Question: When I tried to use the p-element on the content (middle) part I got the following result. I am not interested of having the space and breaking the layout.

'''
<div id="main">
<div id="content_top">
<h1>Welcome</h1>
</div>
<div id="content_mid">
<h2>Welcome</h2>
<p>Text</p>
</div>
<div id="content_bot"></div>
</div>
'''
'''
#content_top {
width: 560px;
height: 92px;
background: url(../images/content_top.png);
padding: 70px 70px 0px 70px;
}
#content_mid {
width: 560px;
padding: 0px 70px 0px 70px;
background: url(../images/content_mid.png);
}
#content_bot {
width: 700px;
height: 344px;
background: url(../images/content_bot.png);
}
#main {
width: 700px;
margin-right: 10px;
float: left;
}
'''
How do I make sure no element in the #content_mid (where I will place all content) will break the layout?
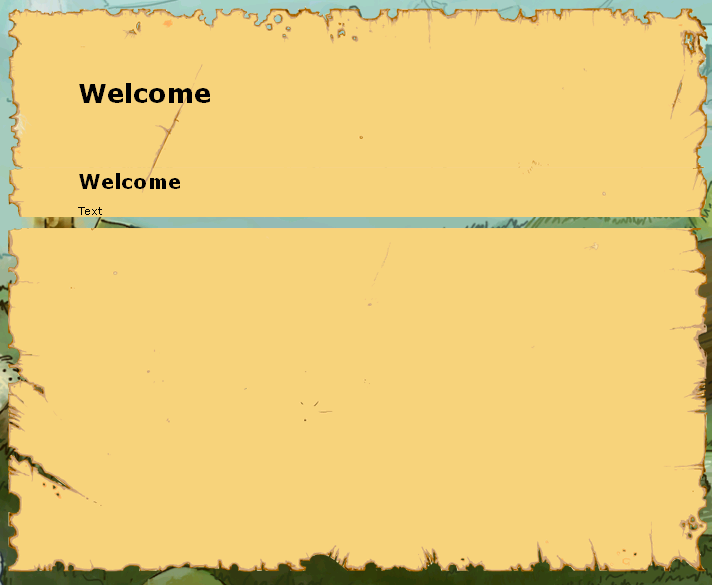
Answer: The solution was 'overflow:hidden;'